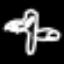
Label: airplane